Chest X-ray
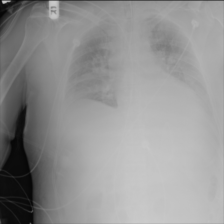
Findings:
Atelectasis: negative
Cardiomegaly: negative
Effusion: negative
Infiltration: positive
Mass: negative
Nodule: negative
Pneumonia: negative
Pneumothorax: negative
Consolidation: negative
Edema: negative
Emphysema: negative
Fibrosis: negative
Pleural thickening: negative
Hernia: negative